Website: walmart
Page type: account-selection
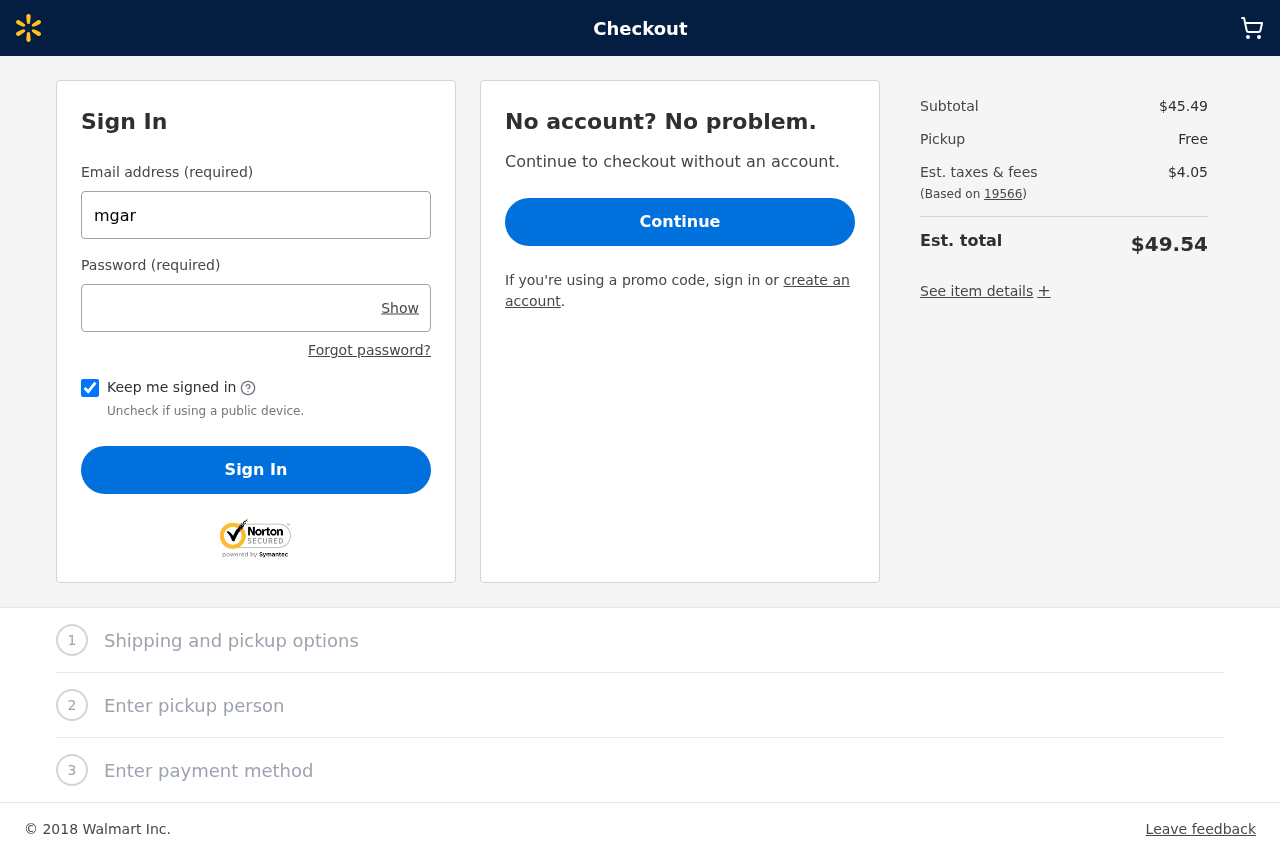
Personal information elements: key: PII_LOGIN_USERNAME
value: mgarrett556
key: PII_POSTCODE
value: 19566
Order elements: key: ORDER_SUBTOTAL
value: $45.49
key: ORDER_TAX
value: $4.05
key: ORDER_TOTAL
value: $49.54